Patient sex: M
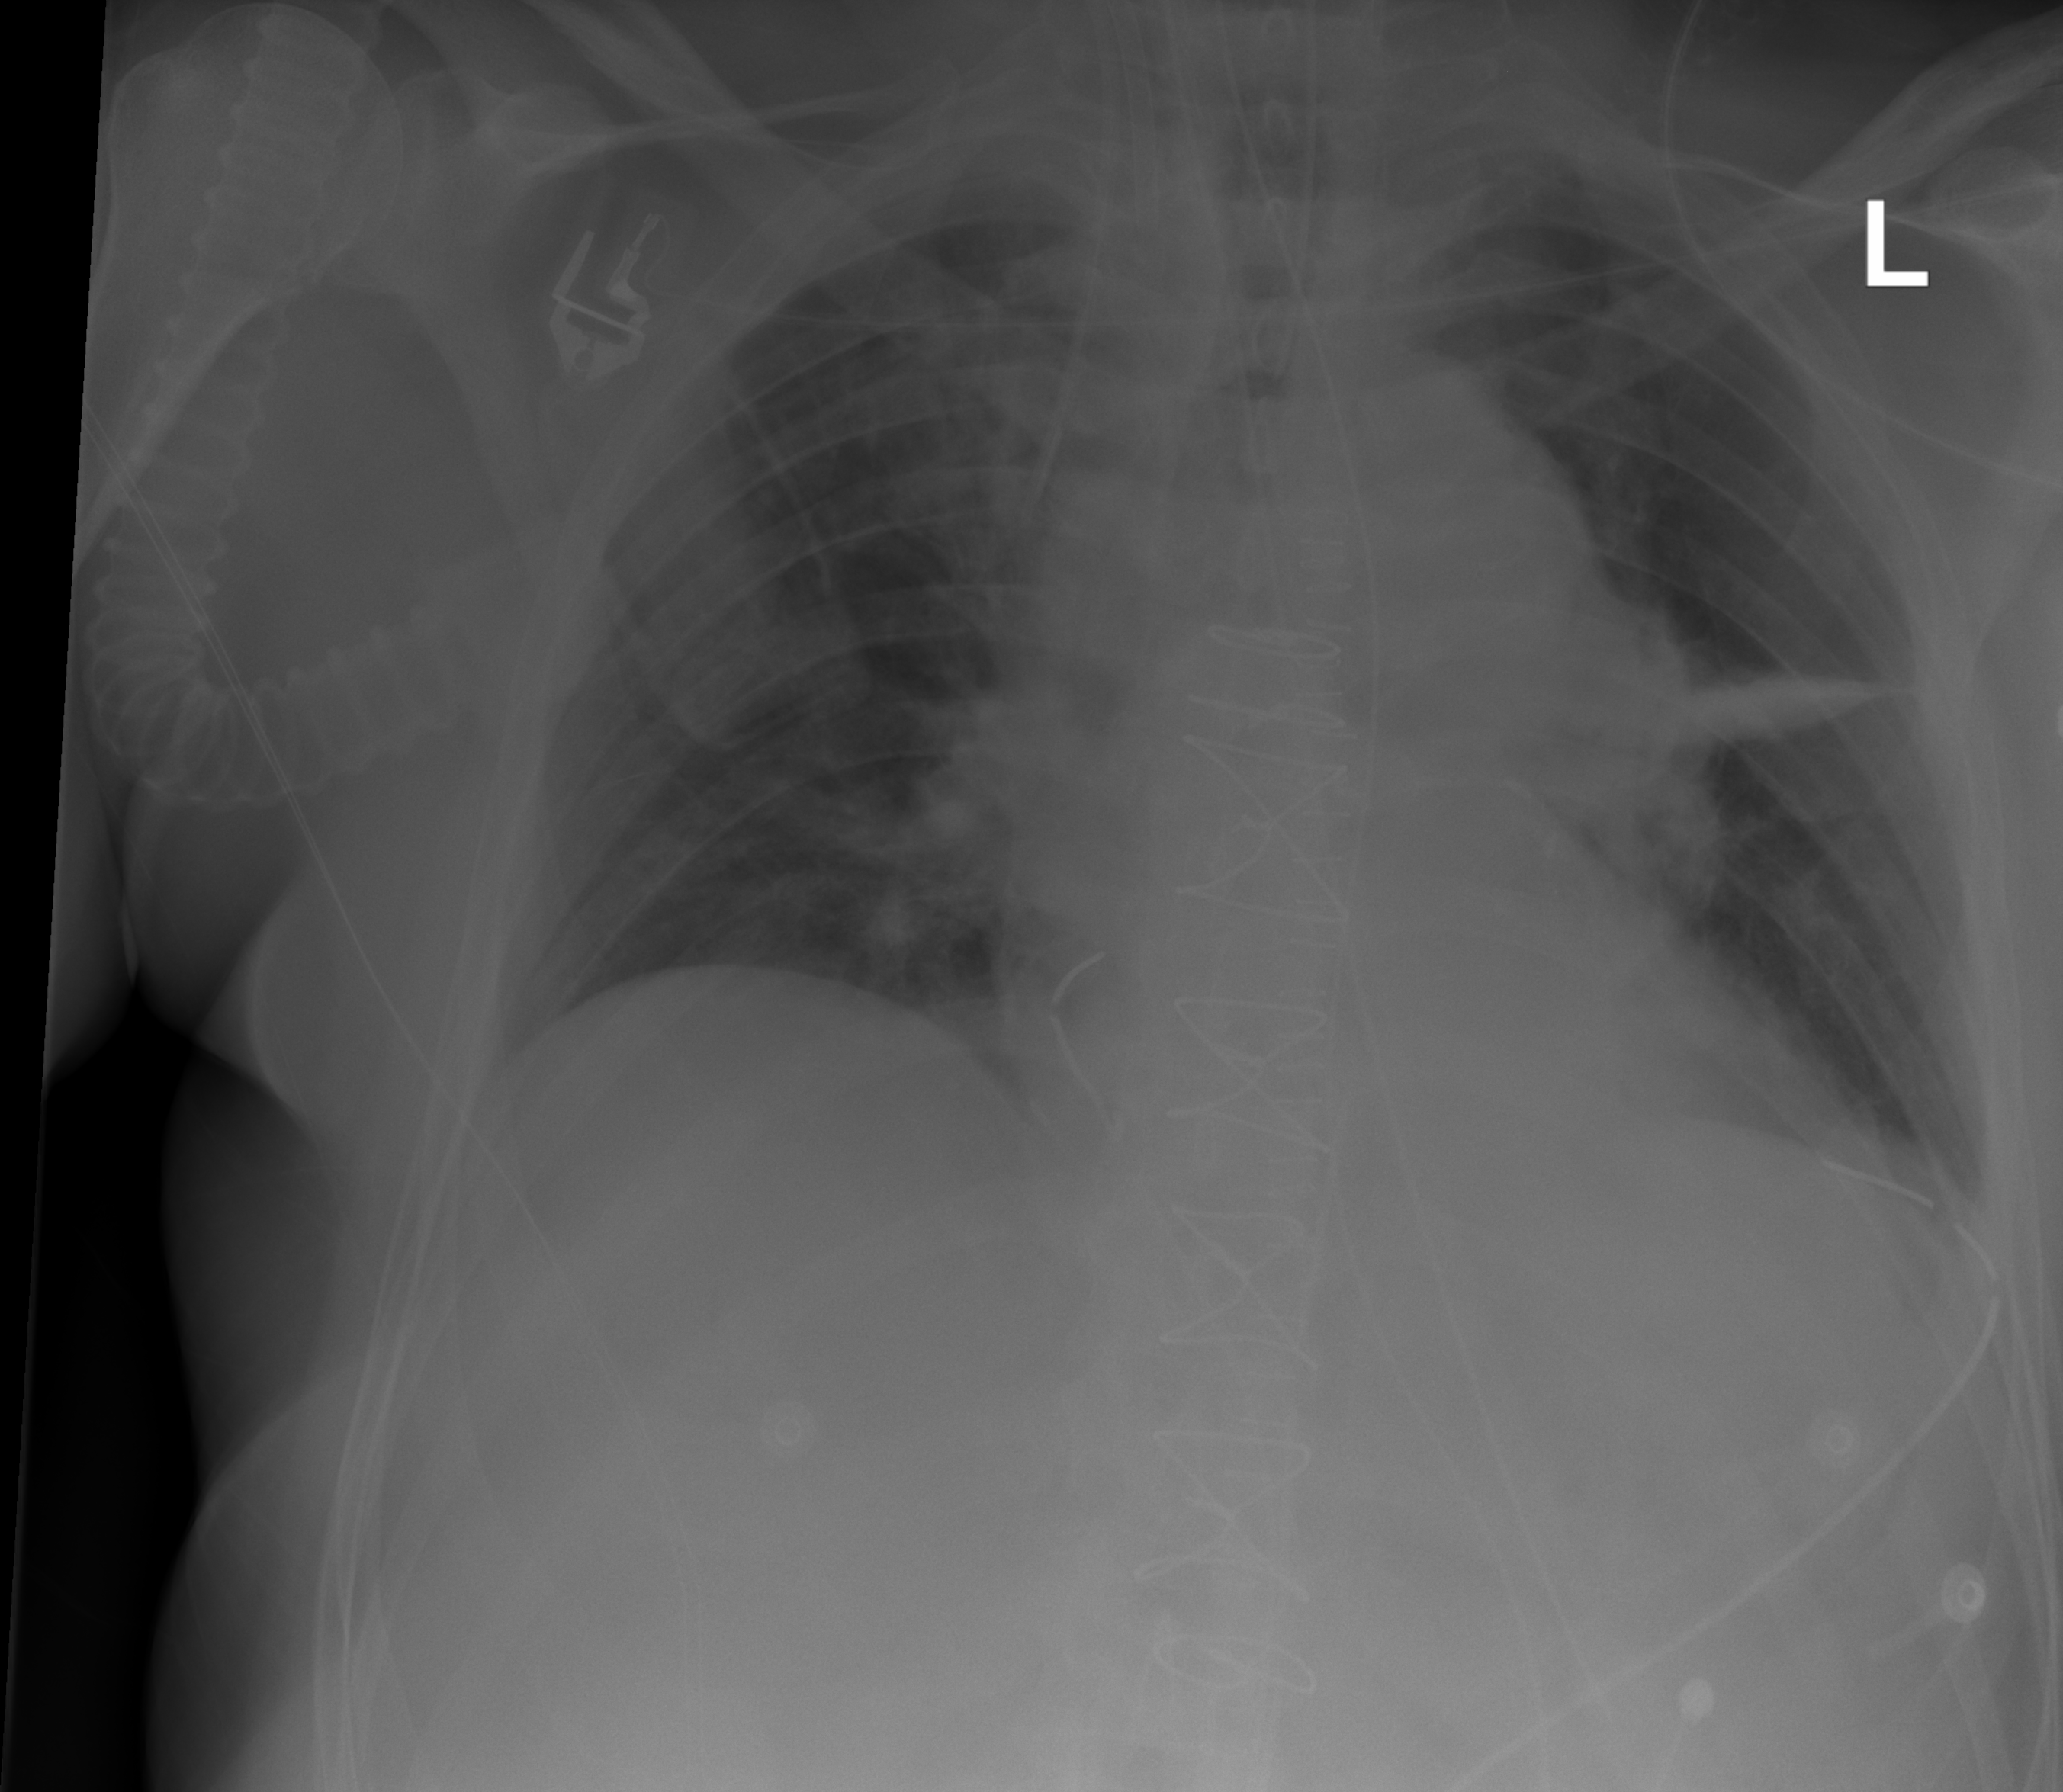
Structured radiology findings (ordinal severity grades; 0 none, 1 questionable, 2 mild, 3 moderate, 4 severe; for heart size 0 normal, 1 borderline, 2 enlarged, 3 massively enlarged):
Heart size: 0
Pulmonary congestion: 2
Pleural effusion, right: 0
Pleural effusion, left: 0
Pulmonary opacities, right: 0
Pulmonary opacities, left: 0
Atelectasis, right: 0
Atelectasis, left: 3